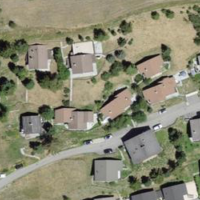
EUNIS habitat code: 55
Species observed at this site:
Linaria vulgaris
Gryllus campestris
Helix pomatia
Melanargia galathea
Erebia alberganus
Tussilago farfara
Jynx torquilla
Ptyonoprogne rupestris